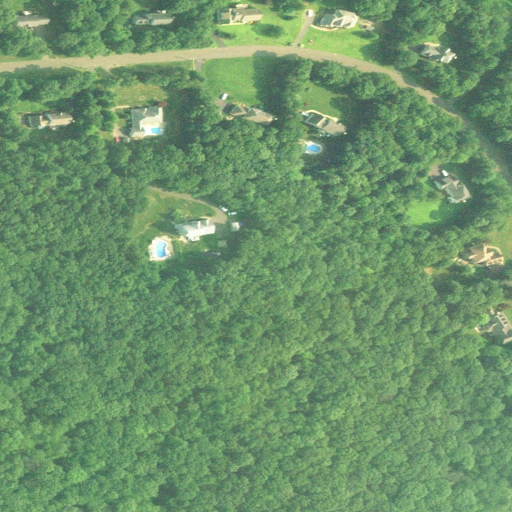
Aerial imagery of mountain in Connecticut named Kendall Hill containing deciduous forest, mixed forest, low intensity development, medium intensity development, open development, and shrub